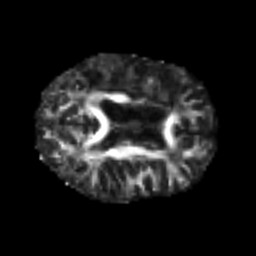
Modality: FA
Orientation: axial
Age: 65
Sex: female
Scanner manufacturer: siemens
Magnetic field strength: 3 T
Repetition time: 4.999 s
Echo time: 0.07946 s